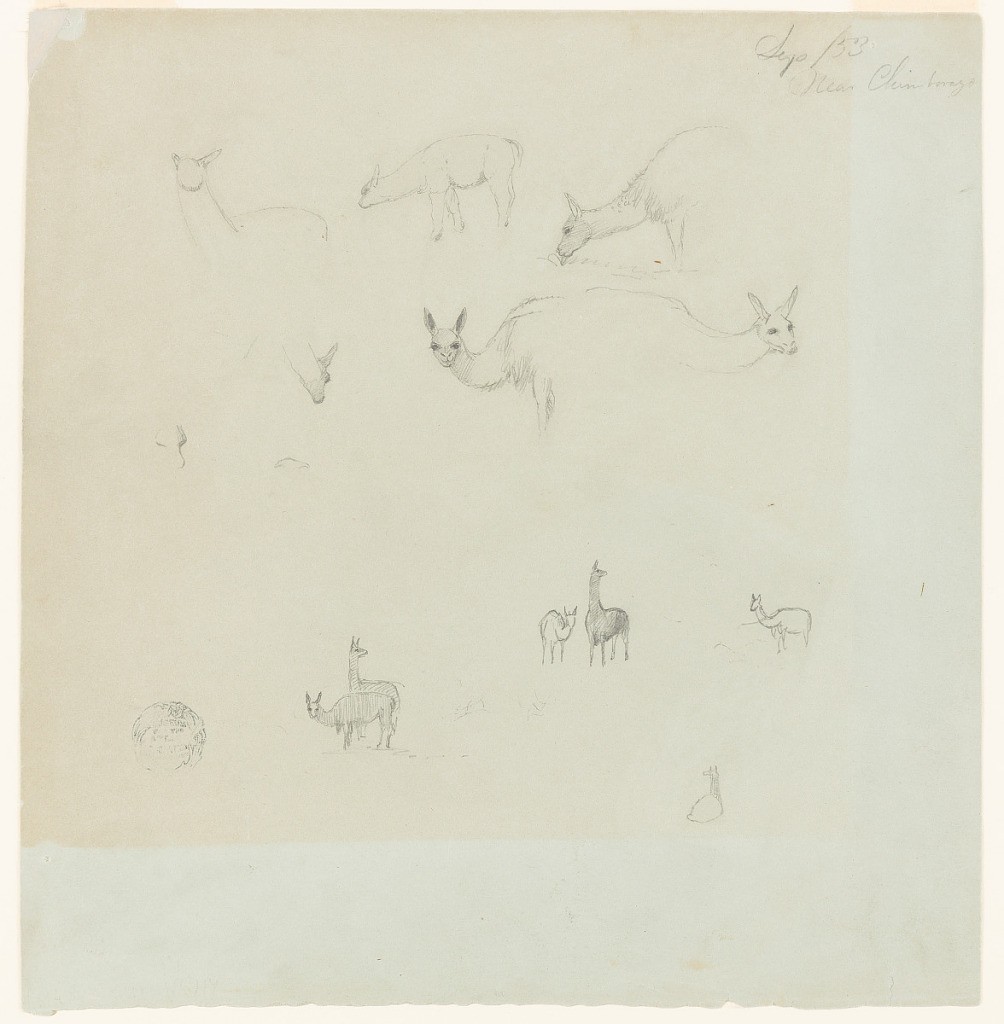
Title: Llamas near Chimborazo, Ecuador
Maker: Frederic Edwin Church, American, 1826–1900
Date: September 1853
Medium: Graphite on gray-green wove paper
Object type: drawing
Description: Figure sketches of llamas in the region of Ecuador near Chimborazo. Upper half of composition includes six studies of llamas (or one llama) in various positions grazing and turning their heads. Below, four smaller drawings of llamas are visible--two of which depict pairs of the animal.